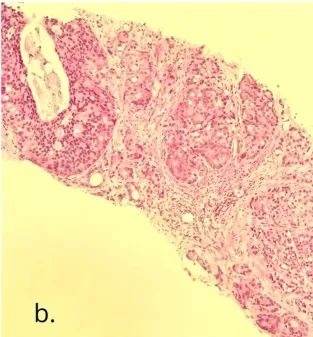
Needle biopsy of the prostate gland. H&E (x10): adenocarcinoma with cribriform pattern. The left side of the gland with a Gleason score of 7 (4 + 3), grade group 3.
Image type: pathology (h&e)